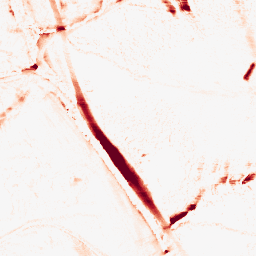
Category: morphological
Decomposition family: morphological_ellipse
Decomposition parameters: operation: opening
width: 10
height: 20
Upsampling method: edge_directed
Upsampling parameters: scale: 4
Upsampling scale: 4